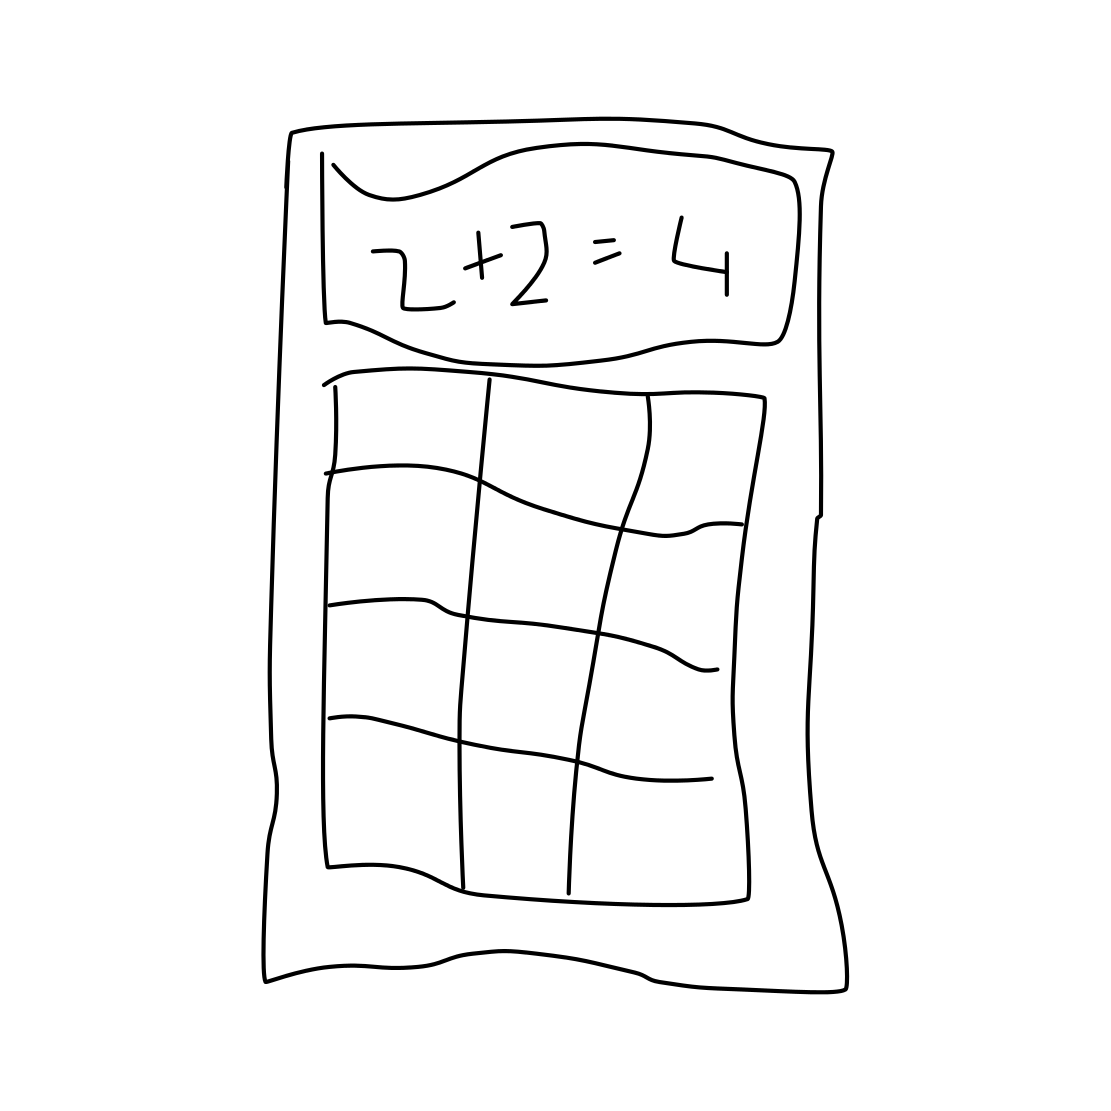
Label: calculator